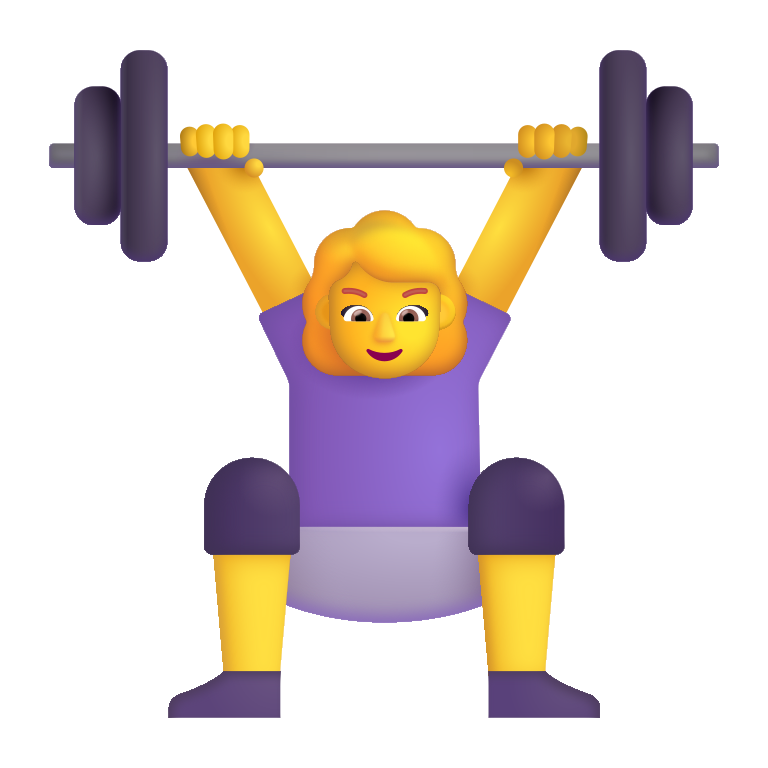
woman lifting weights color default